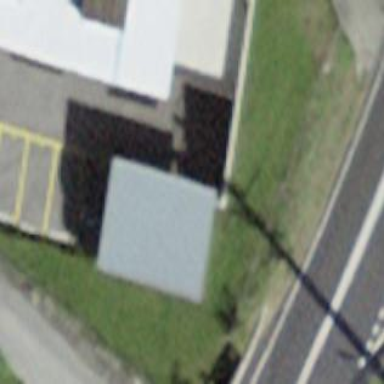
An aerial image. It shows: Carport structure.